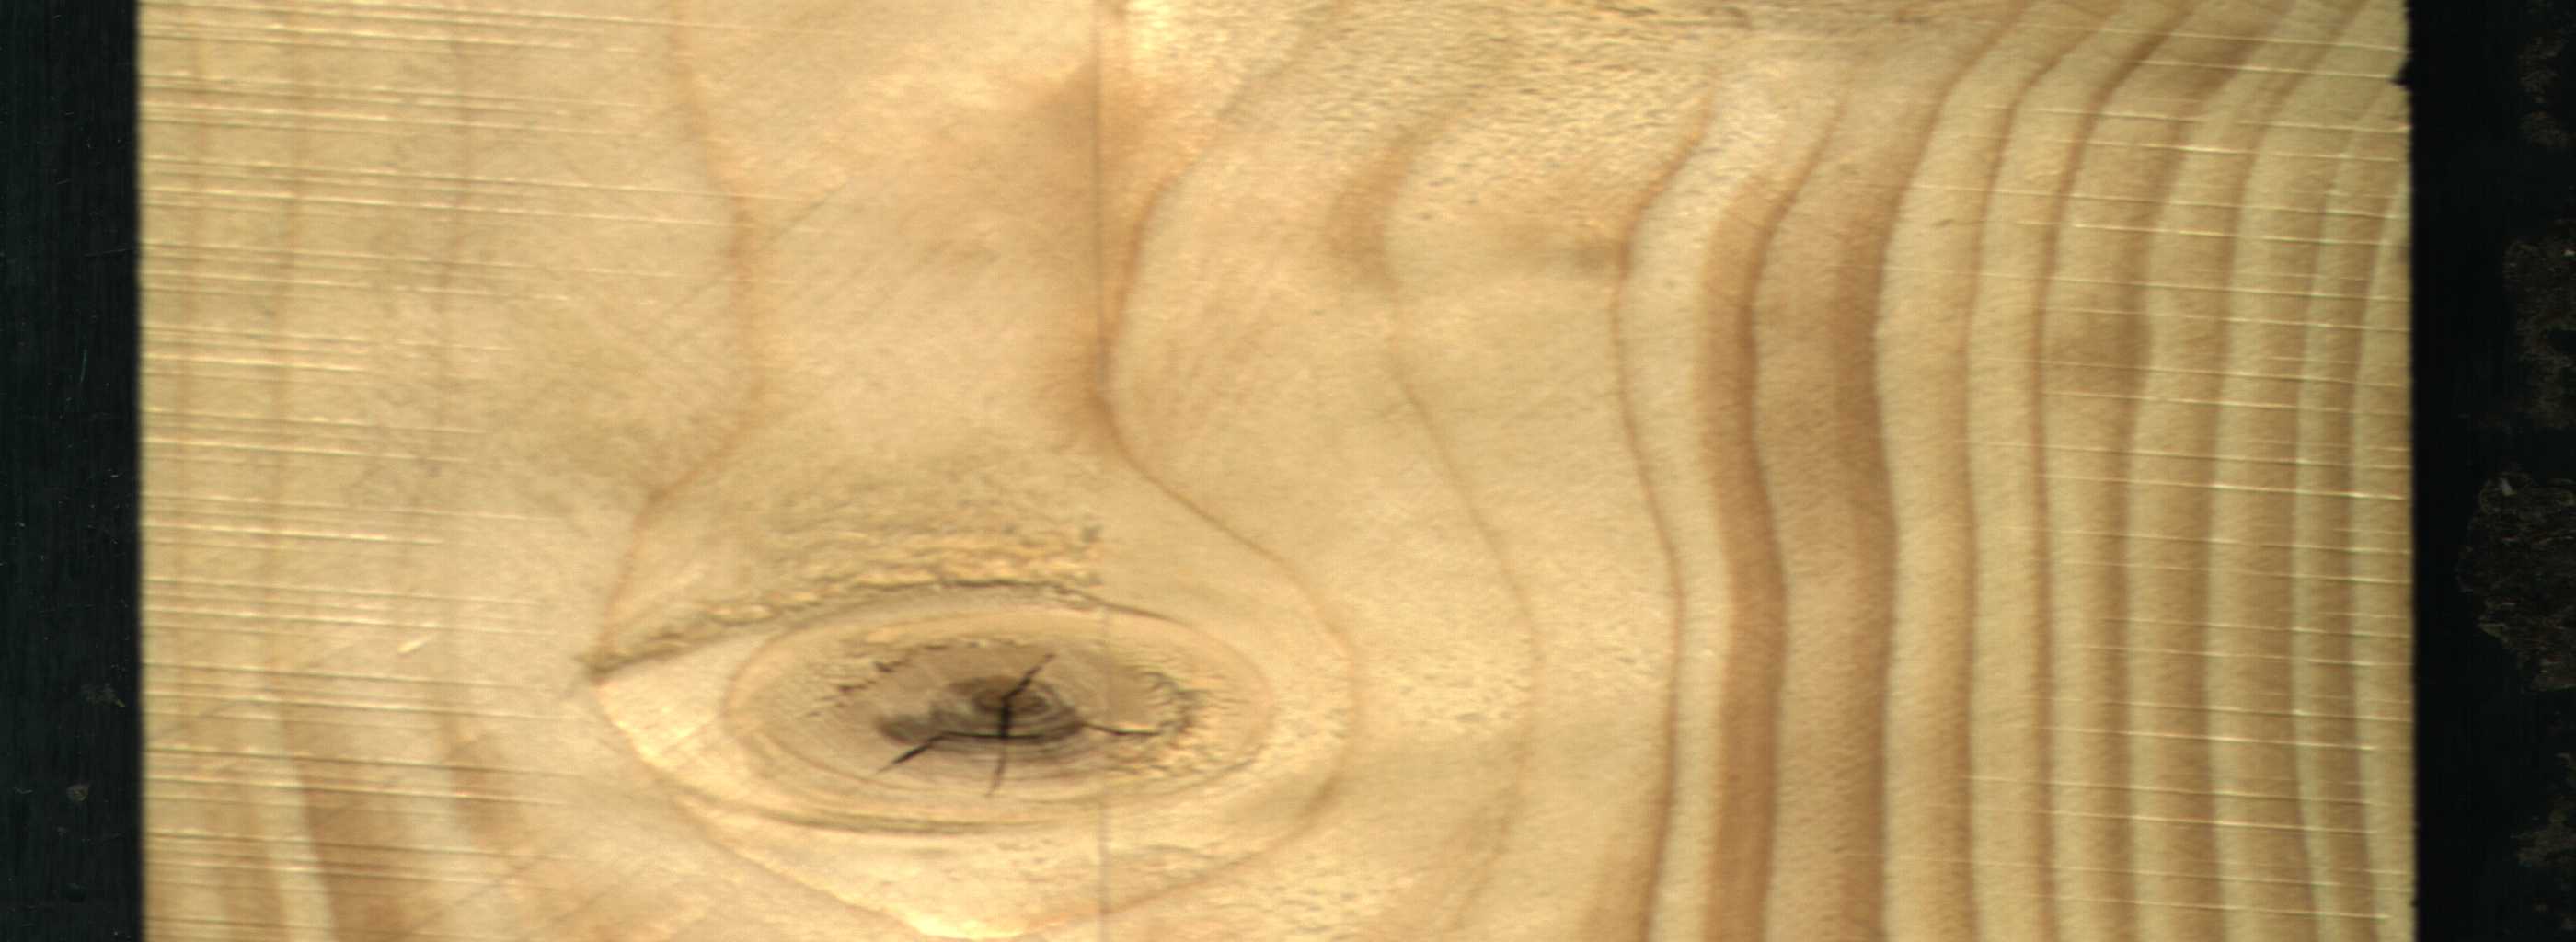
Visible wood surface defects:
knot_with_crack